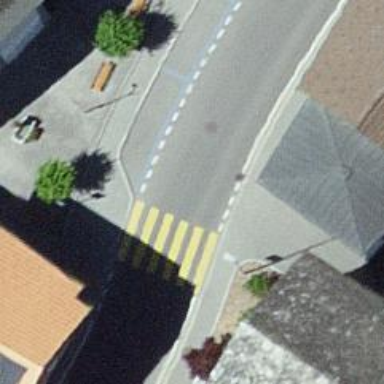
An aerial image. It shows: Uncontrolled zebra crossing on the road.